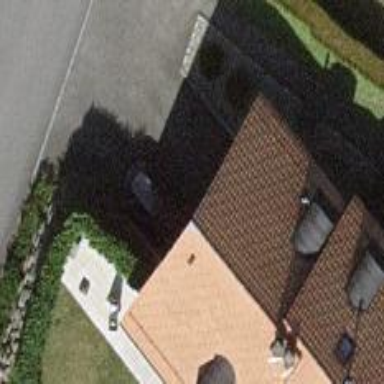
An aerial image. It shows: Simple house.